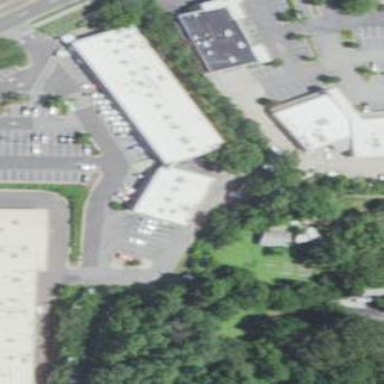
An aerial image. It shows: Flat roof retail building.